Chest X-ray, AP view. Patient: 49 years old, sex M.
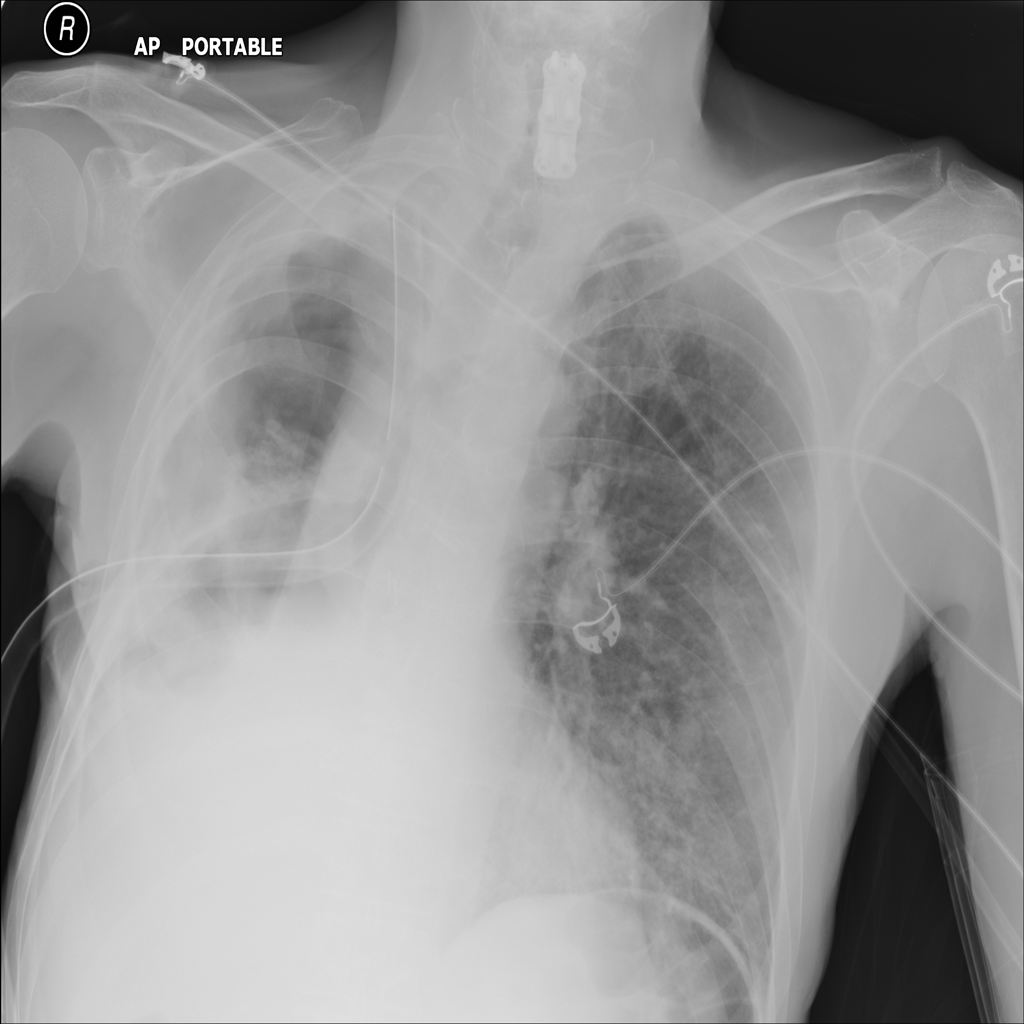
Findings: Nodule